Question: I have create VenueList component. I want to display list using FlatList component in react native app. I am getting error: Invariant Violation tried to get frame out of range index (See screenshot).
Code:
VenueList.js:
'''
import React, { Component } from 'react';
import PropTypes from 'prop-types';
import { View, Text, FlatList, StyleSheet } from 'react-native';
import { connect } from 'react-redux';
import { fetchVenues } from '../actions/venueAction';
class VenueList extends Component {
componentWillMount () {
this.props.fetchVenues();
}
renderItem = ({ item }) => (
<View style={styles.item}>
<Text>{item.attributes.name}</Text>
</View>
);
render() {
return (
<FlatList
styles={styles.container}
data={this.props.venues}
renderItem={this.renderItem}
/>
);
}
}
const styles = StyleSheet.create({
container: {
flex: 1
},
item: {
padding: 16,
borderBottomWidth: 1,
borderBottomColor: '#ccc'
}
});
VenueList.propTypes = {
fetchVenues: PropTypes.func.isRequired,
venues: PropTypes.array.isRequired
}
const mapStateToProps = state => ({
venues: state.venues.items
})
export default connect (mapStateToProps, { fetchVenues })(VenueList);
'''
venueReducer.js:
'''
import { FETCH_VENUES } from '../actions/types';
const initialState = {
items: []
}
export default function (state = initialState, action) {
switch (action.type) {
case FETCH_VENUES:
return {
...state,
items: action.payload
};
default:
return state;
}
}
'''
venueAction.js:
'''
import { FETCH_VENUES } from './types';
import axios from 'axios';
export const fetchVenues = () => dispatch => {
axios.get('my_api_link')
.then( venues =>
dispatch({
type: FETCH_VENUES,
payload: venues
})
)
.catch( error => {
console.log(error);
});
};
'''
The data which I want to display from API endpoint has json data as follows:
'''
{
"data": [
{
"type": "venues",
"id": "nb",
"attributes": {
"name": "Barasti Beach",
"description": "Barasti Beach is lotacated in the awesome barasti beach",
"price_range": "$$$",
"opening_hours": "10:30-12:40/16:00-2:00",
"organization": {
"id": "GD",
"legal_name": "Barasti",
"brand": "Barasti"
},
"place": {
"address": "Le Meridien Mina Seyahi Beach Resort & Marina, Dubai Marina - Dubai - United Arab Emirates",
"latitude": "25.092648",
"location": [
"Marina Bay",
"Dubai",
"Arab Emirate United"
]
}
}
}
],
"meta": {
"total": 1,
"cursor": {
"current": 1,
"prev": null,
"next": null,
"count": 25
}
}
}
'''
See screenshot:

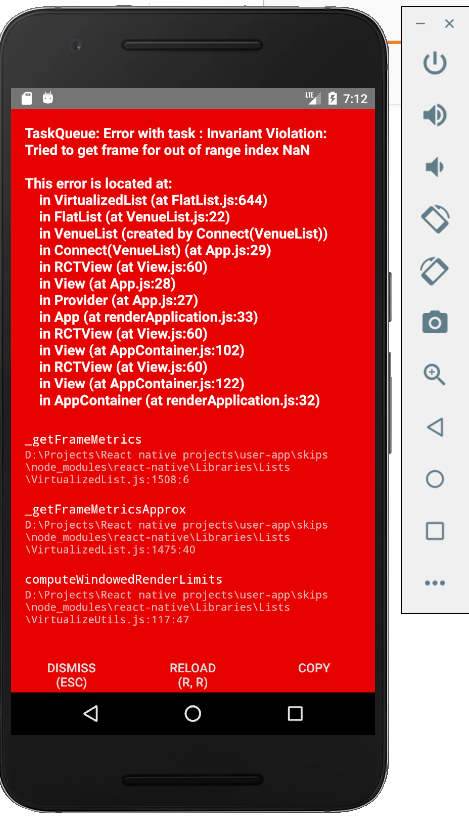
Answer: As per the the above response for the ,
The problem is with the 'payload' which is set in the actions. You need to pass the from the api to the 'Flatlist' since it accepts only arrays.
'''
axios.get('my_api_link')
.then( venues =>
dispatch({
type: FETCH_VENUES,
payload: venues.data
})
)
'''
Adding in 'VenueList.js' component (if the api is returning values inside 'data' key):
'''
renderItem = ({ item }) => (
<View style={styles.item}>
<Text>{item.attributes.name}</Text>
</View>
);
render() {
return (
<FlatList
styles={styles.container}
data={this.props.venues.data}
renderItem={this.renderItem}
/>
);
}
'''